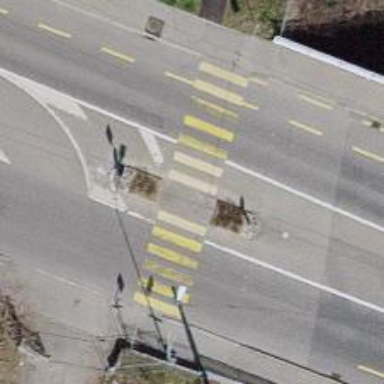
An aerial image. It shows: Secondary road with asphalt surface. It includes cycle lane and trolley wires.